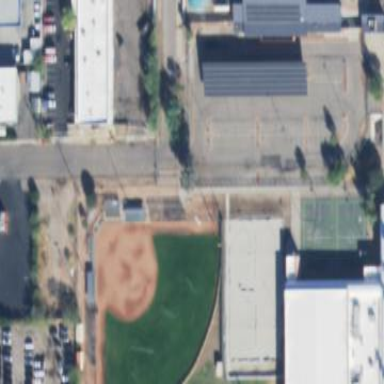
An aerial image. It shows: Softball pitch for leisure sports.